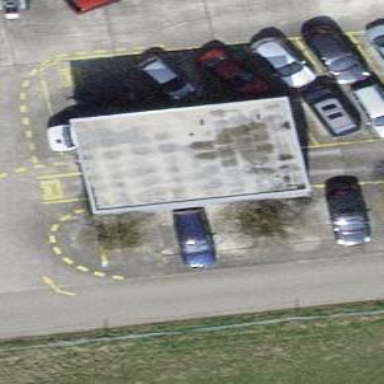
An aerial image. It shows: Car wash facility.